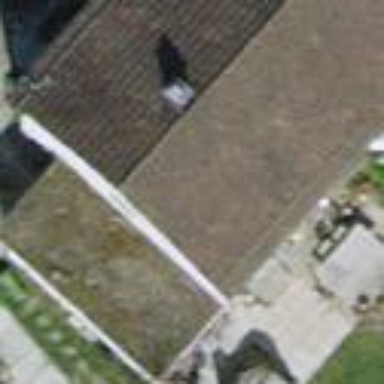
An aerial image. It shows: Terrace building with tiled roof.